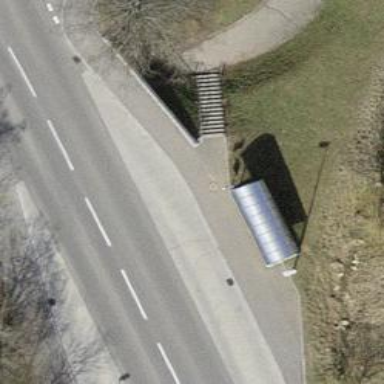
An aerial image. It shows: Platform for public transport with shelter.